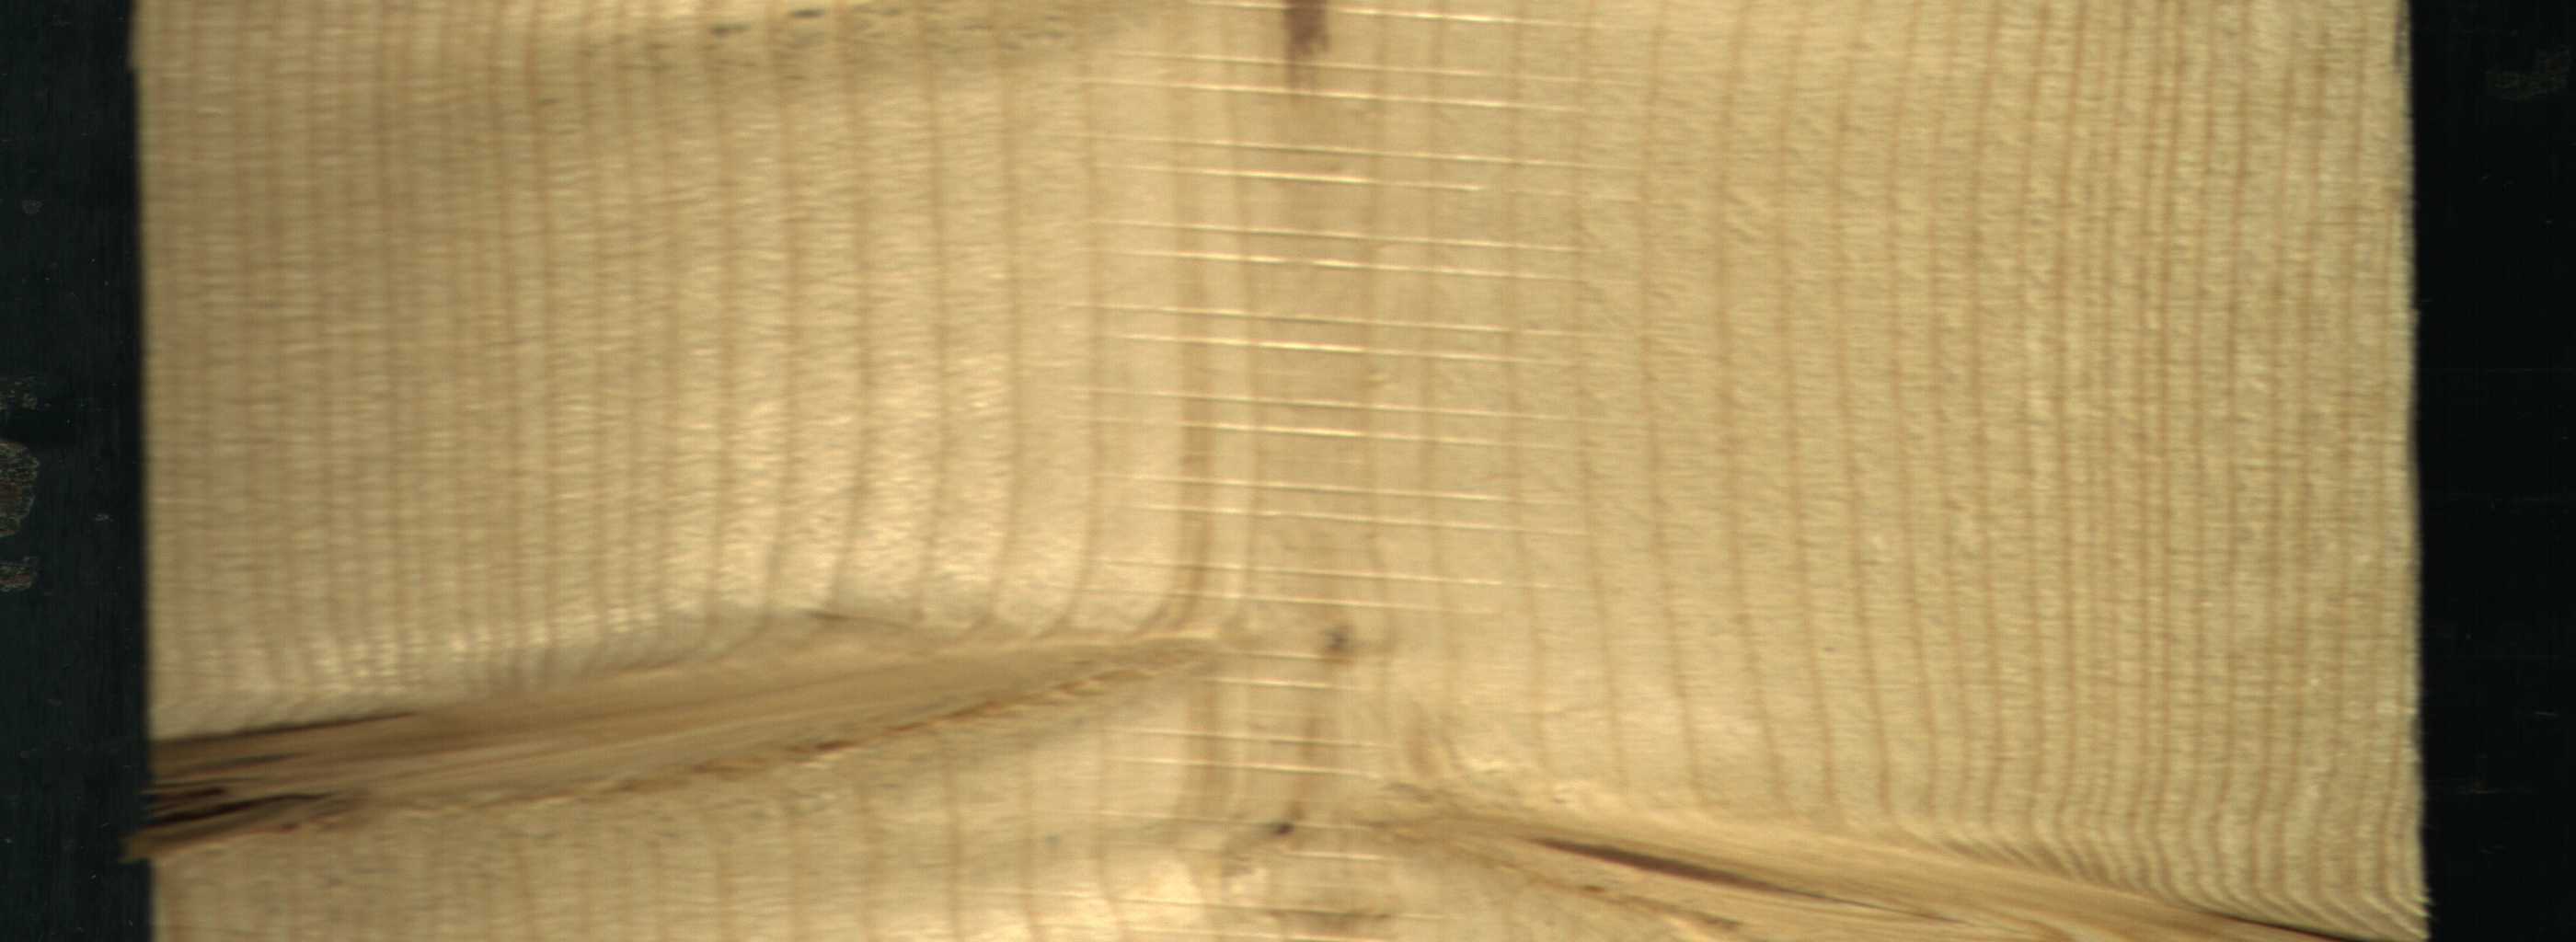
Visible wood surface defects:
Marrow
knot_with_crack
Live_Knot